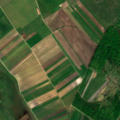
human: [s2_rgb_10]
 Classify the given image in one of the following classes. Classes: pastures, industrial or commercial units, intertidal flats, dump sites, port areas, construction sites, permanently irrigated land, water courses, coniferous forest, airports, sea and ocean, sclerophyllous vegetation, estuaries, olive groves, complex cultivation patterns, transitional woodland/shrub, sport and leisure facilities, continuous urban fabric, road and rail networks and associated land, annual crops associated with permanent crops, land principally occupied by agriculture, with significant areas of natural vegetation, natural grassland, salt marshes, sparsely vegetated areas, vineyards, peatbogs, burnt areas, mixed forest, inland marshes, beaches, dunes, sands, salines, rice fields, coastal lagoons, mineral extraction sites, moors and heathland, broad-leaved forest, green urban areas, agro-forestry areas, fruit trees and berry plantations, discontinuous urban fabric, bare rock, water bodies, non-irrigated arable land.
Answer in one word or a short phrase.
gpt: non-irrigated arable land, vineyards, pastures, broad-leaved forest